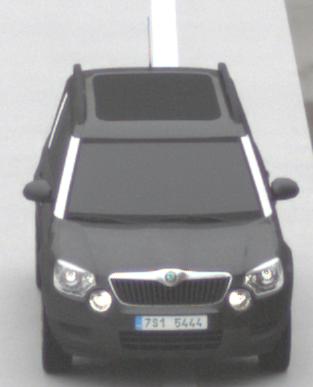
Make: Skoda
Model: Yeti 1.2 TSI
Detailed model: Yeti
Model produced from: 2009/11
Model produced until: 2011/10
Doors: 5
Color: gray
Road condition: dry road
Daytime: midday
Contrast: low contrast